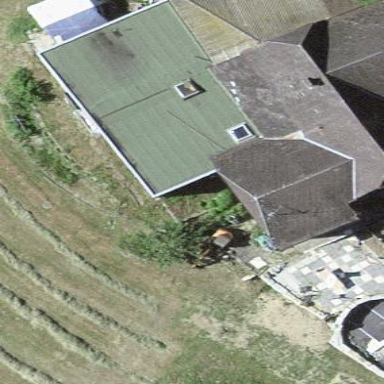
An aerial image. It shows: Farm building.